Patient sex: M
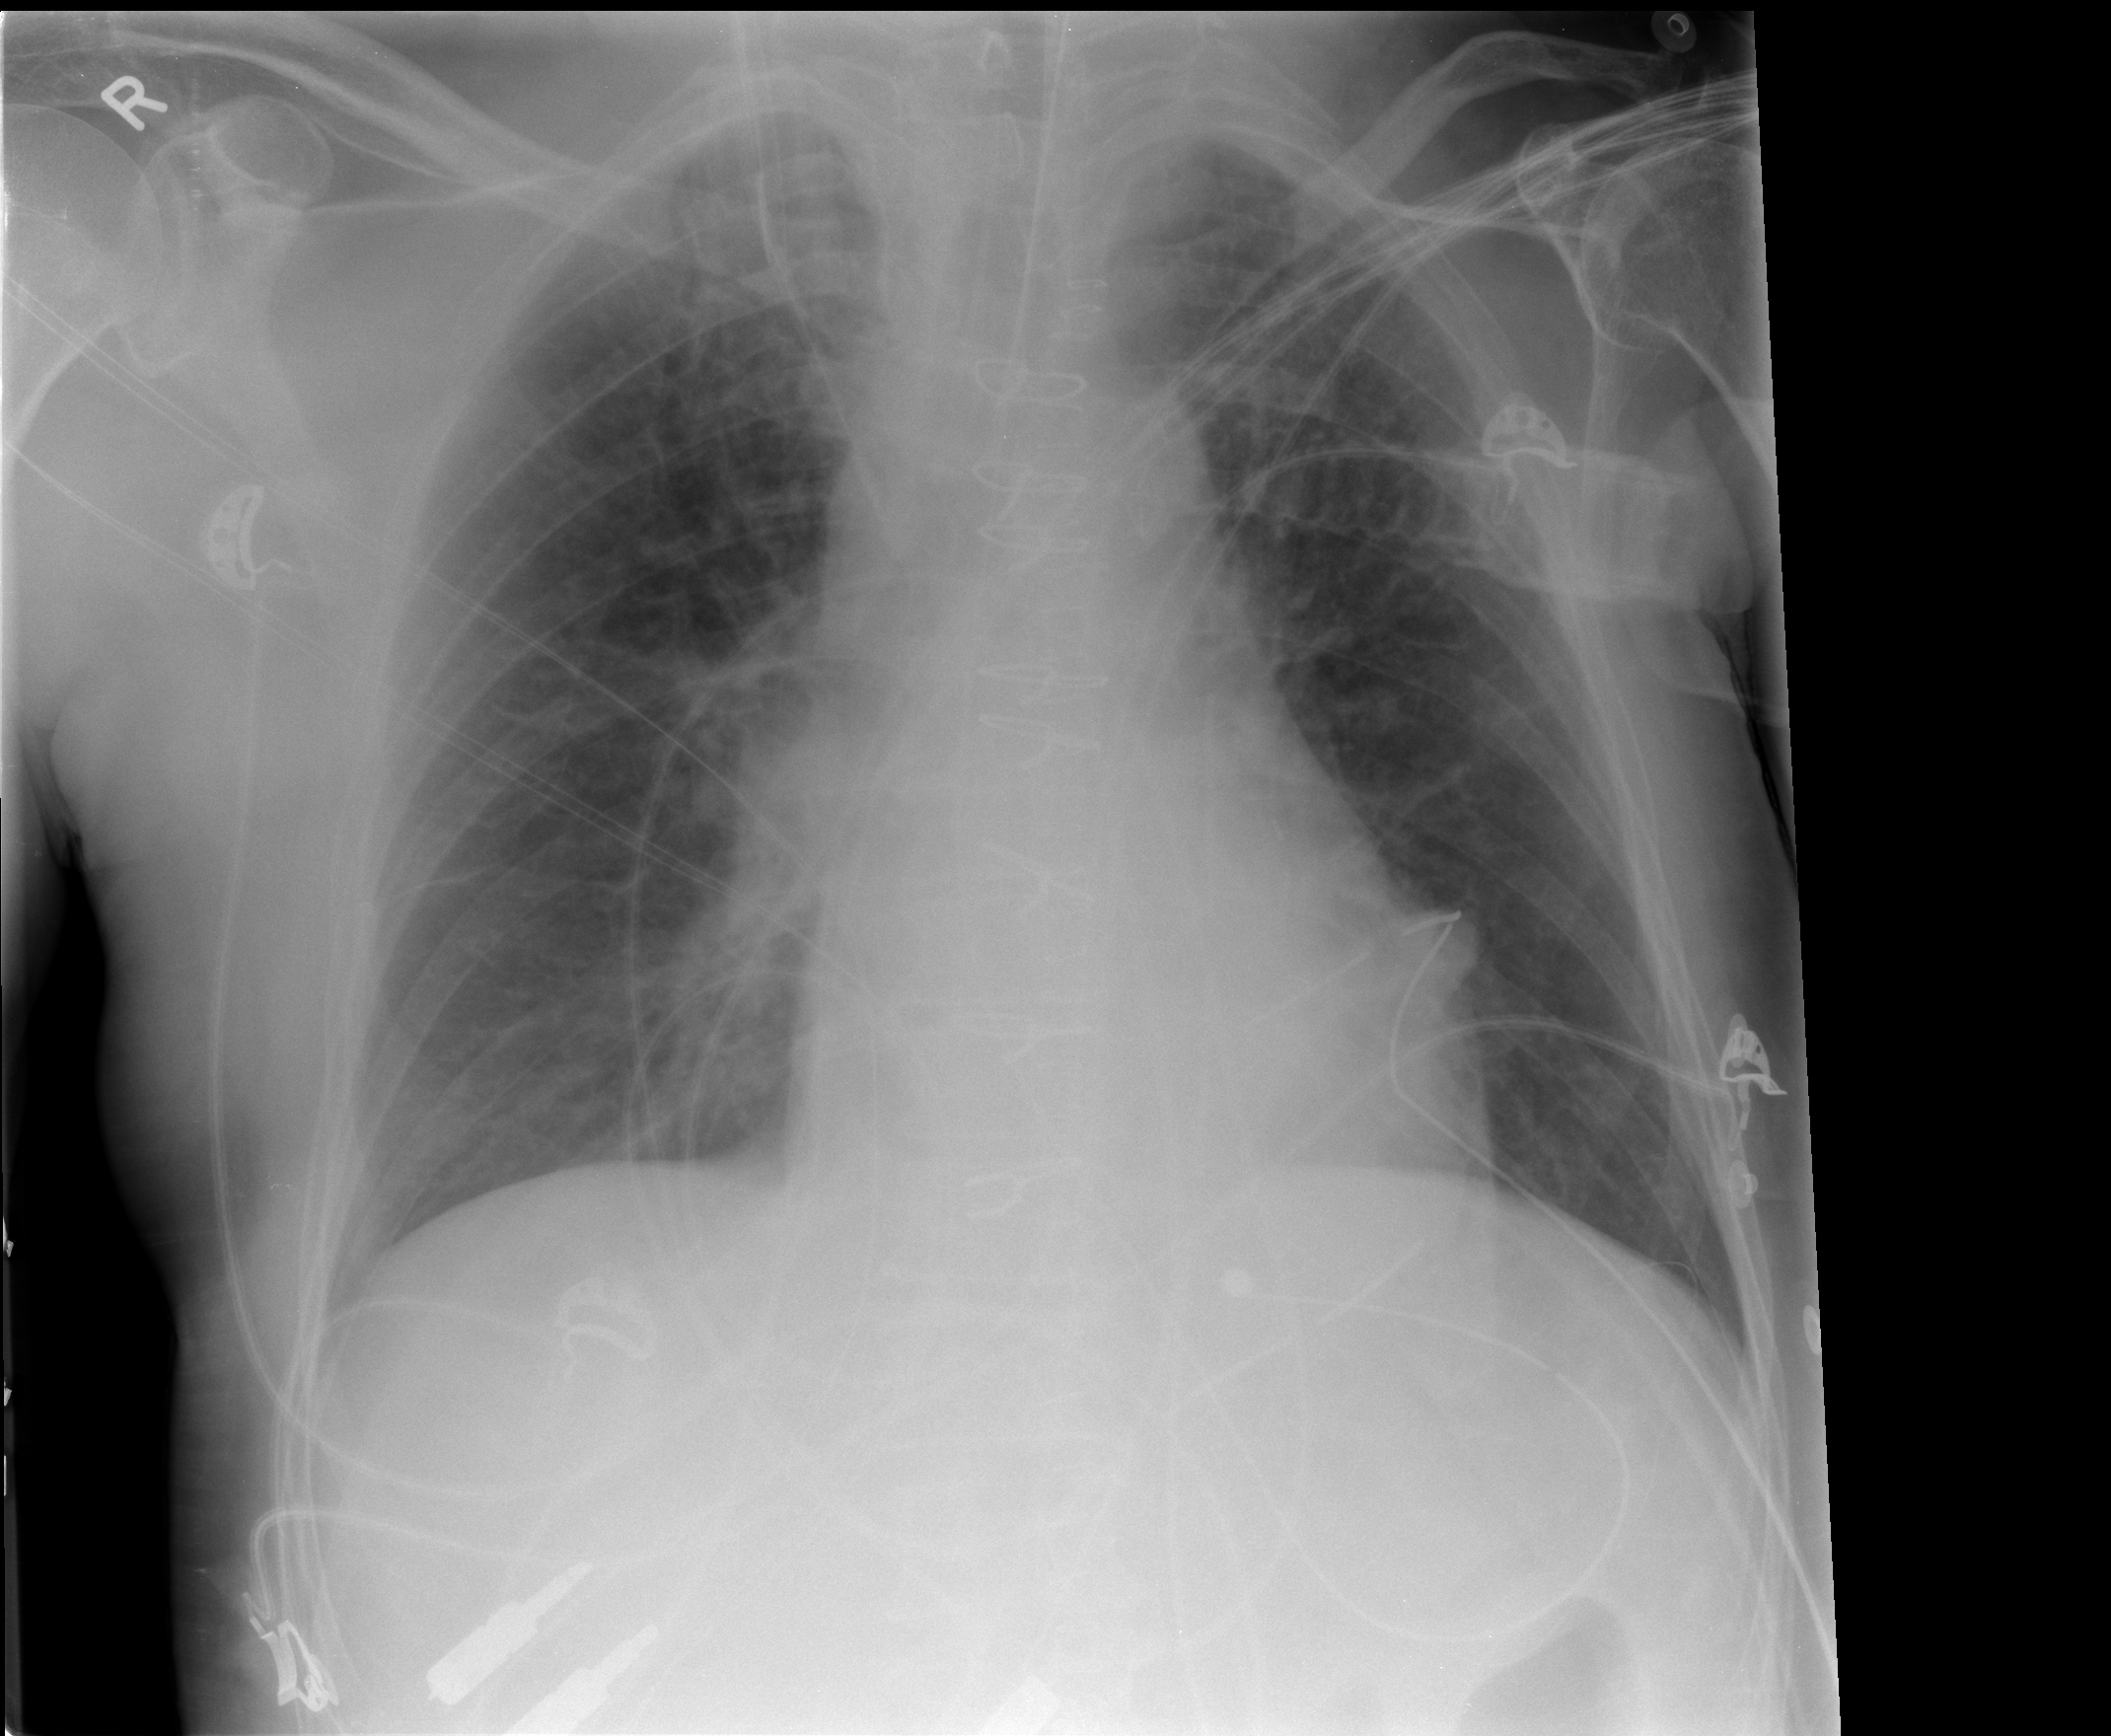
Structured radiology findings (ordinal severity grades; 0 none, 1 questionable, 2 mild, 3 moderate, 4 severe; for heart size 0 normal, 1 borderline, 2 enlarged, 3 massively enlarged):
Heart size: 0
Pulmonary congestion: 2
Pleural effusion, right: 0
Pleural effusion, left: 0
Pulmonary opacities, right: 1
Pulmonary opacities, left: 1
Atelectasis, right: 0
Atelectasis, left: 0